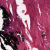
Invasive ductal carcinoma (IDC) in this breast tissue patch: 0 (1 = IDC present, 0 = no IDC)